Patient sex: M
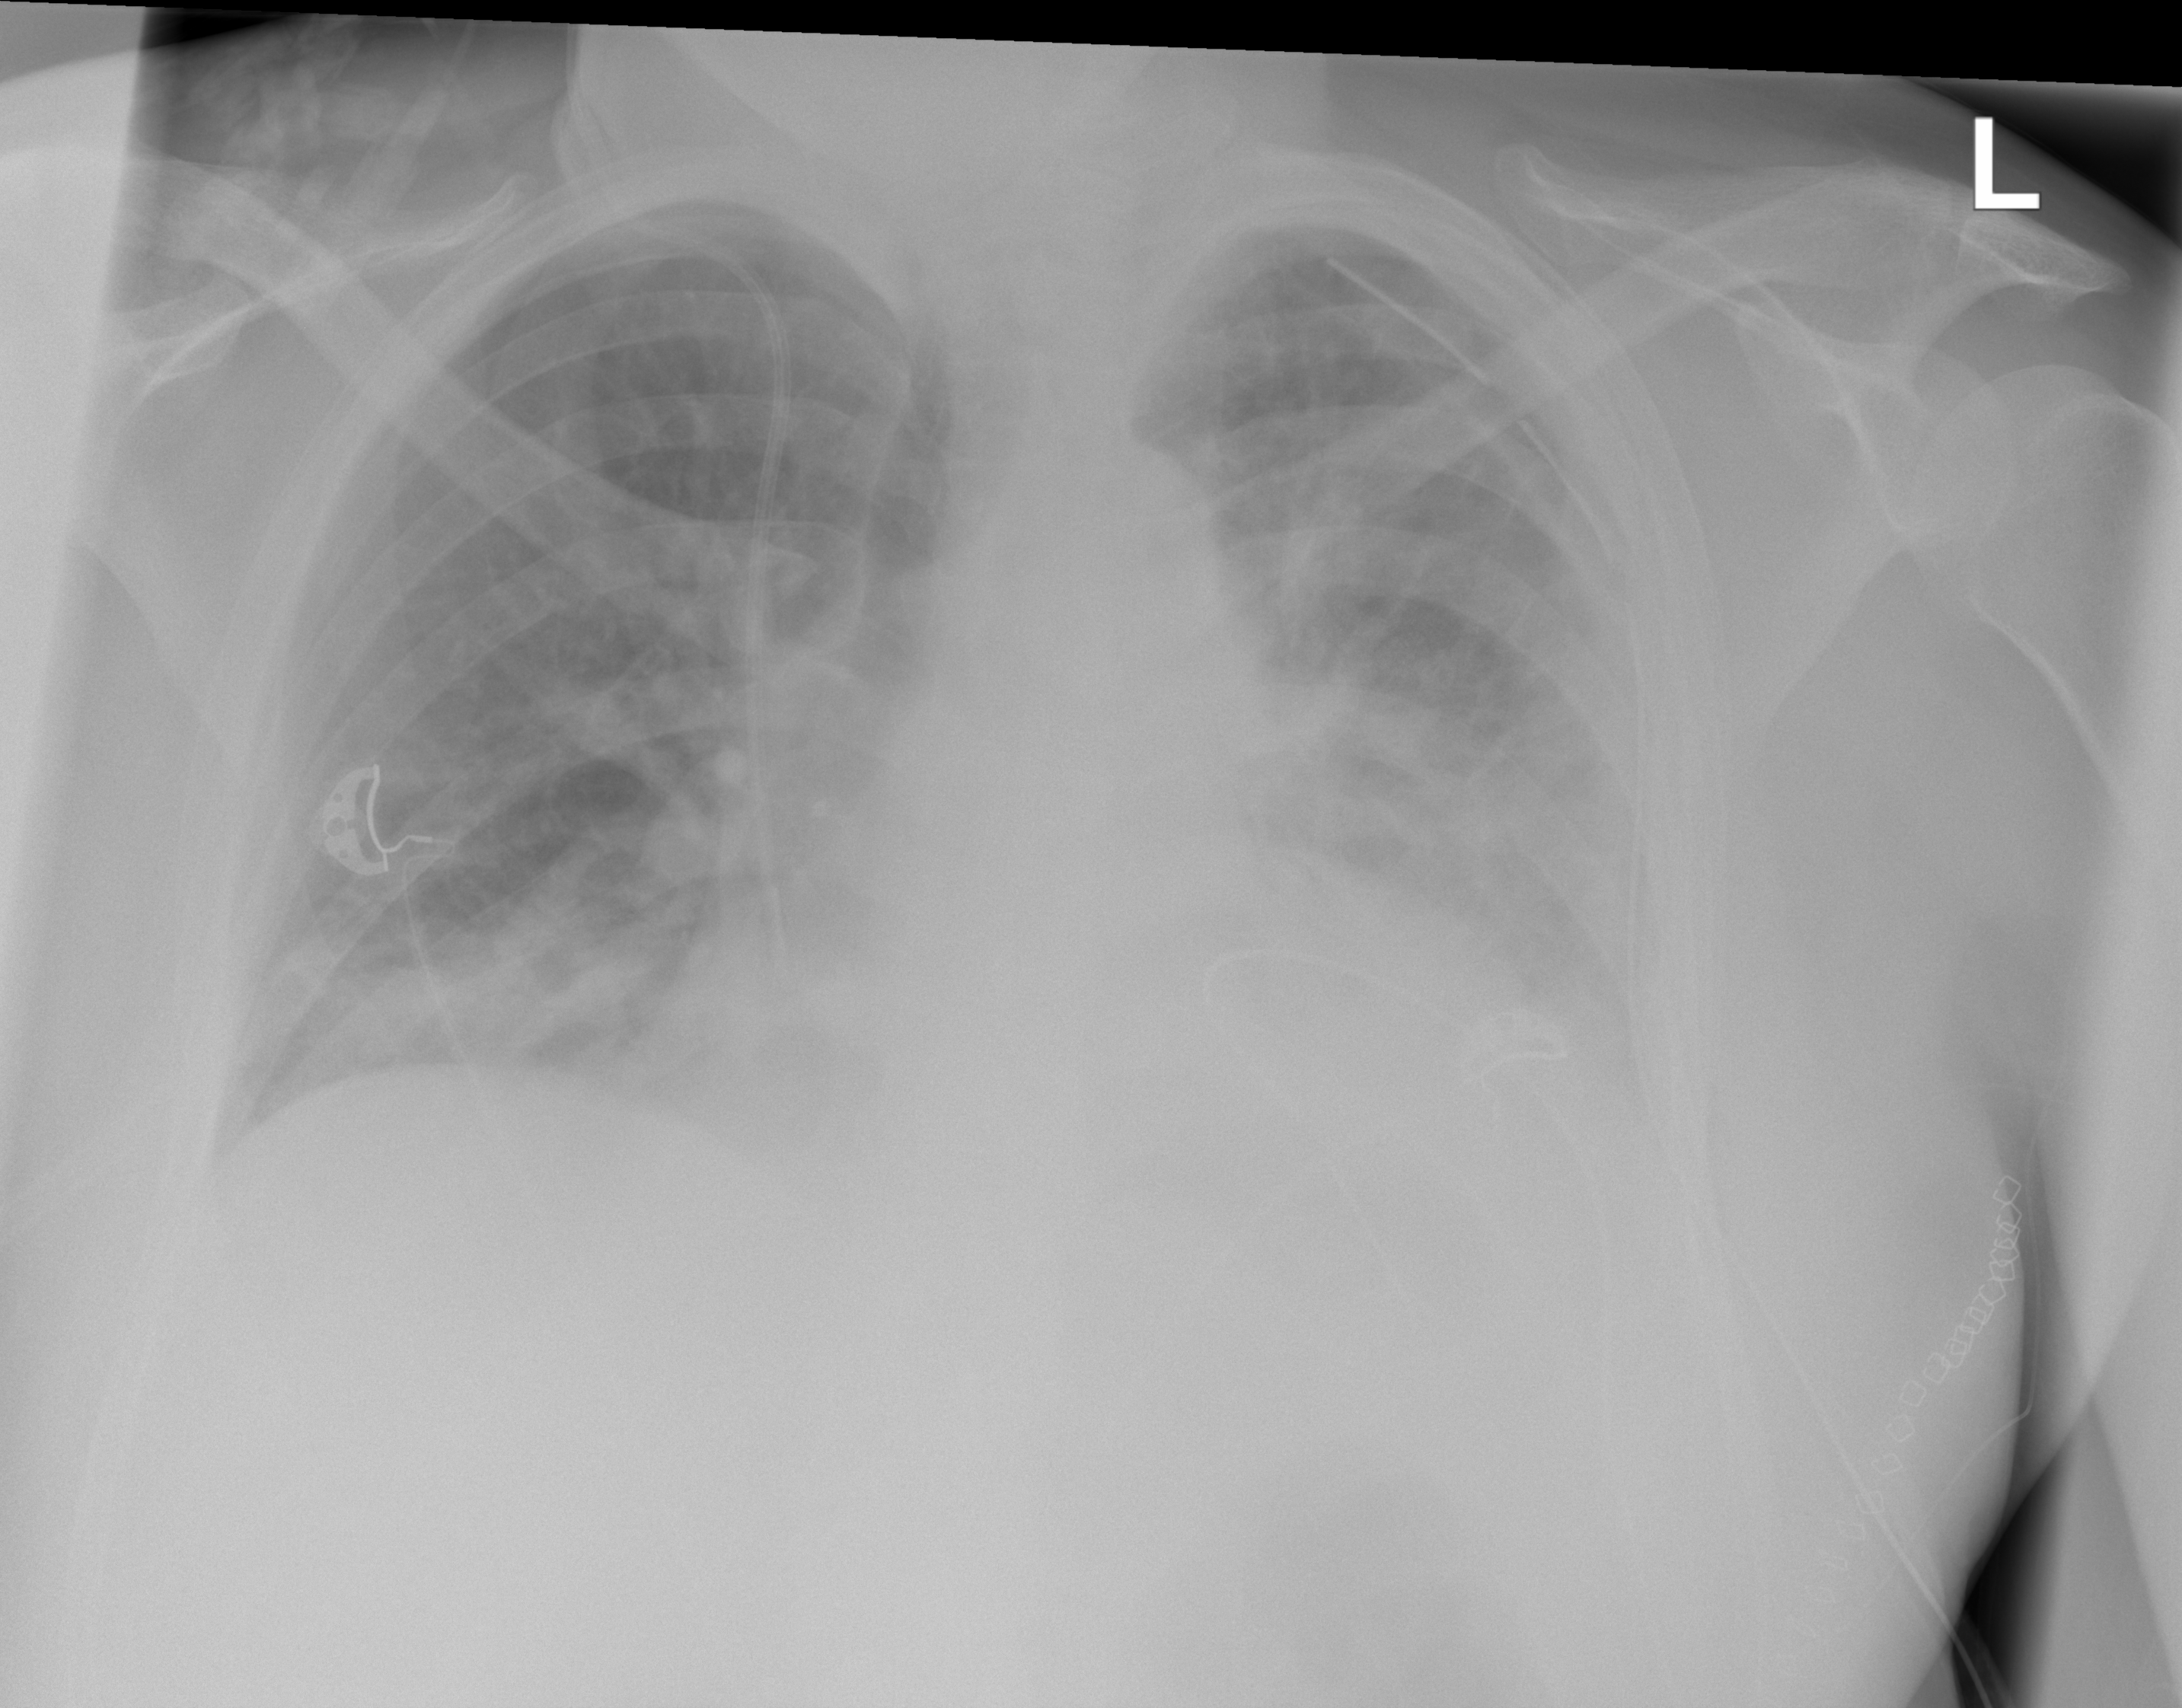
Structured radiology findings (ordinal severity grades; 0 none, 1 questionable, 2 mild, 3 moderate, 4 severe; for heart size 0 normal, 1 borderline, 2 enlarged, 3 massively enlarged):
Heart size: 2
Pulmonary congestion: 0
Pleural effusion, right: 0
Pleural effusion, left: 2
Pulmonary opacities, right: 1
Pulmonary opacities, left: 1
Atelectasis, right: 2
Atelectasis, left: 2